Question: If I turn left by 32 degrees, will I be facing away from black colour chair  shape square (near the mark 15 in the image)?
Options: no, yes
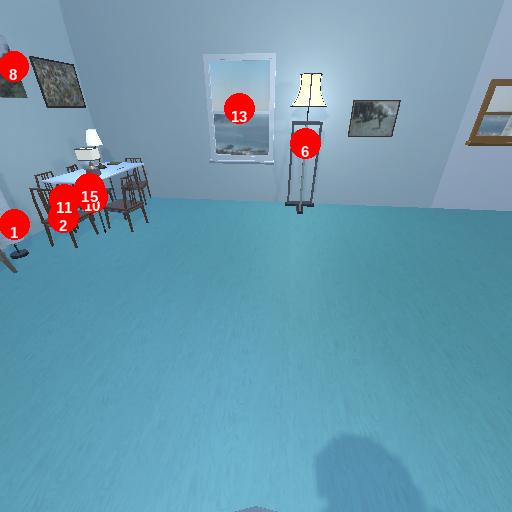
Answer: no